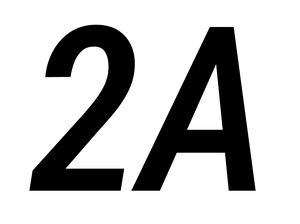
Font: Roboto-Italic_Condensed_Medium_Italic